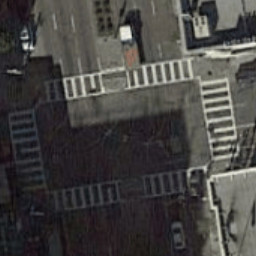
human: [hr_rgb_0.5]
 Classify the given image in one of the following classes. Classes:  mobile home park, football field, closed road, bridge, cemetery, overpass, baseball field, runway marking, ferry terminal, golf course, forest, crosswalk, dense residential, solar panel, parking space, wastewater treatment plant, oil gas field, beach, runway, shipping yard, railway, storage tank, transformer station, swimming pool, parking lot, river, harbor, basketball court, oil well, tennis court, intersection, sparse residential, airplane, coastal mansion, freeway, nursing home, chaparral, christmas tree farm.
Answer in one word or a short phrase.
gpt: crosswalk